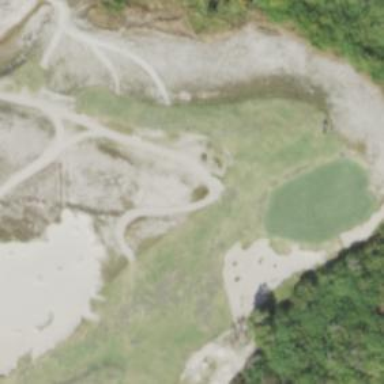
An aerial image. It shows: Footway that serves as golf path.